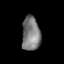
Tissue: prostate
Cell type: Myeloid cells
Senescence score: 0.3385
Nuclear area (px): 612
Mean DAPI intensity: 123.417